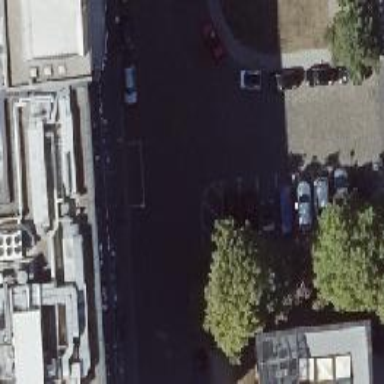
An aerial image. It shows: Residential road with parking lane on the right side.